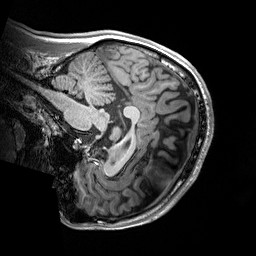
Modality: T1w
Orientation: sagittal
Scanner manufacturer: siemens
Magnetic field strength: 3 T
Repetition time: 2.2 s
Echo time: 0.00244 s